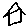
Label: house